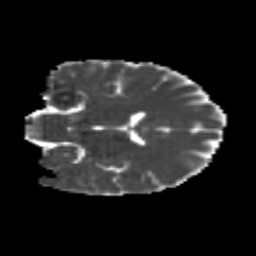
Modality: MD
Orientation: coronal
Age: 22
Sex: female
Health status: healthy
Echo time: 0.074 s